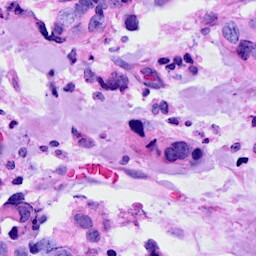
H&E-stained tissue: Breast